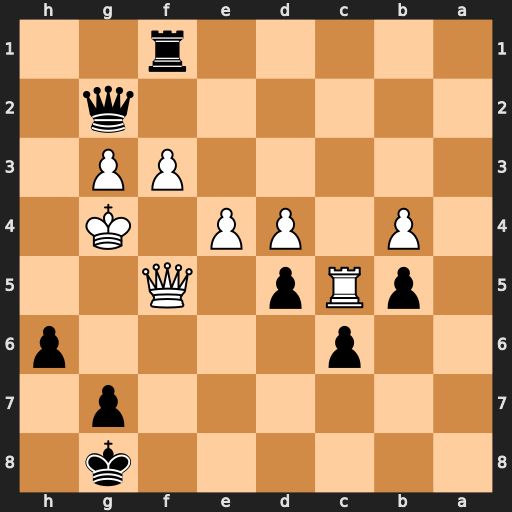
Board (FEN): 6k1/6p1/2p4p/1pRp1Q2/1P1PP1K1/5PP1/6q1/5r2
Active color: b
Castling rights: -
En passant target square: -
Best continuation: h5+ Kxh5 Qxg3